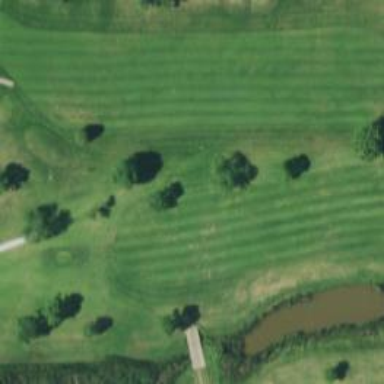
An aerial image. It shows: Scenic golf fairway.